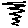
Label: zigzag